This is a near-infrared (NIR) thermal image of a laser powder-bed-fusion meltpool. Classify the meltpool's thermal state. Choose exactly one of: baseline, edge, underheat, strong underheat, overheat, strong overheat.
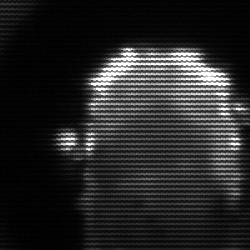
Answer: baseline